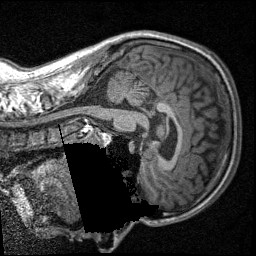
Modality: T1w
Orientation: sagittal
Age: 20
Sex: male
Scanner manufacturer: siemens
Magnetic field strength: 3 T
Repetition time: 1.64 s
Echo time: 0.00234 s